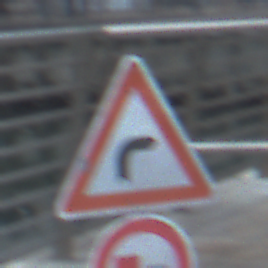
Verkehrszeichen: KurveRechts
Zusatzzeichen unten: UeberholverbotKraftfahrzeuge
Umgebung: Outdoor, Urban
Tageszeit: MorningAfternoon
Wetter: PartlyCloudy
Licht: Natural
Jahreszeit: NotSpecified
Kontrast: LowContrast